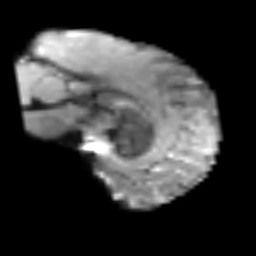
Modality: T2w
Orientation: sagittal
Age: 64
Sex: male
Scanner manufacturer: siemens
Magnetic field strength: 3 T
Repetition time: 3.2 s
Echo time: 0.081 s